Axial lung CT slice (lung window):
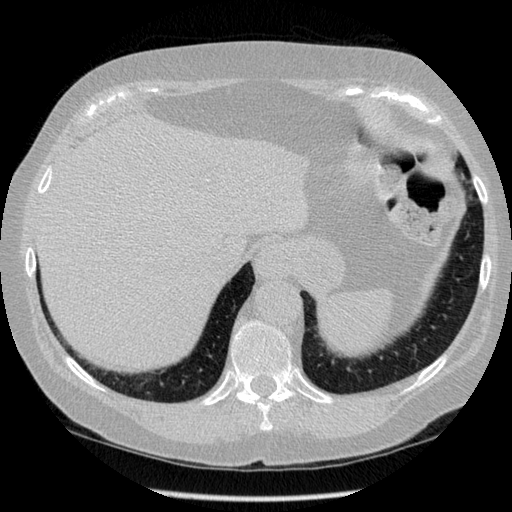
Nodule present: no